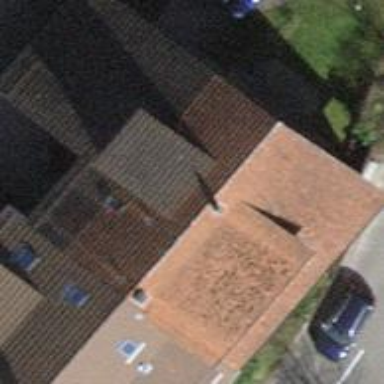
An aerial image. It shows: Building with tile roof.